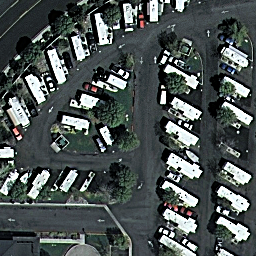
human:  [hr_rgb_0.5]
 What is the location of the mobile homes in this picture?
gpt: upper left and right

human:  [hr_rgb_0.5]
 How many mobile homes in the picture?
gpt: thirty